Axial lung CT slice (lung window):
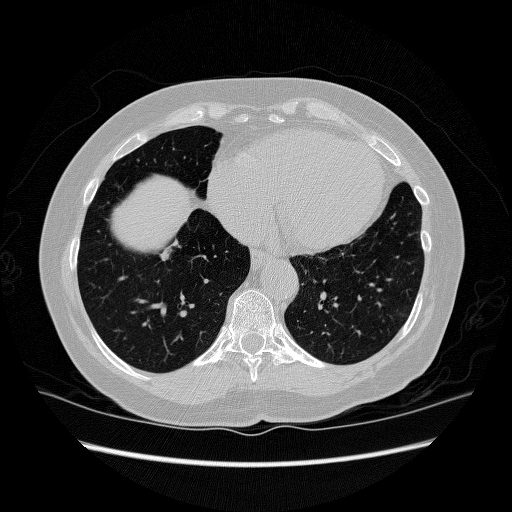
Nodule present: no